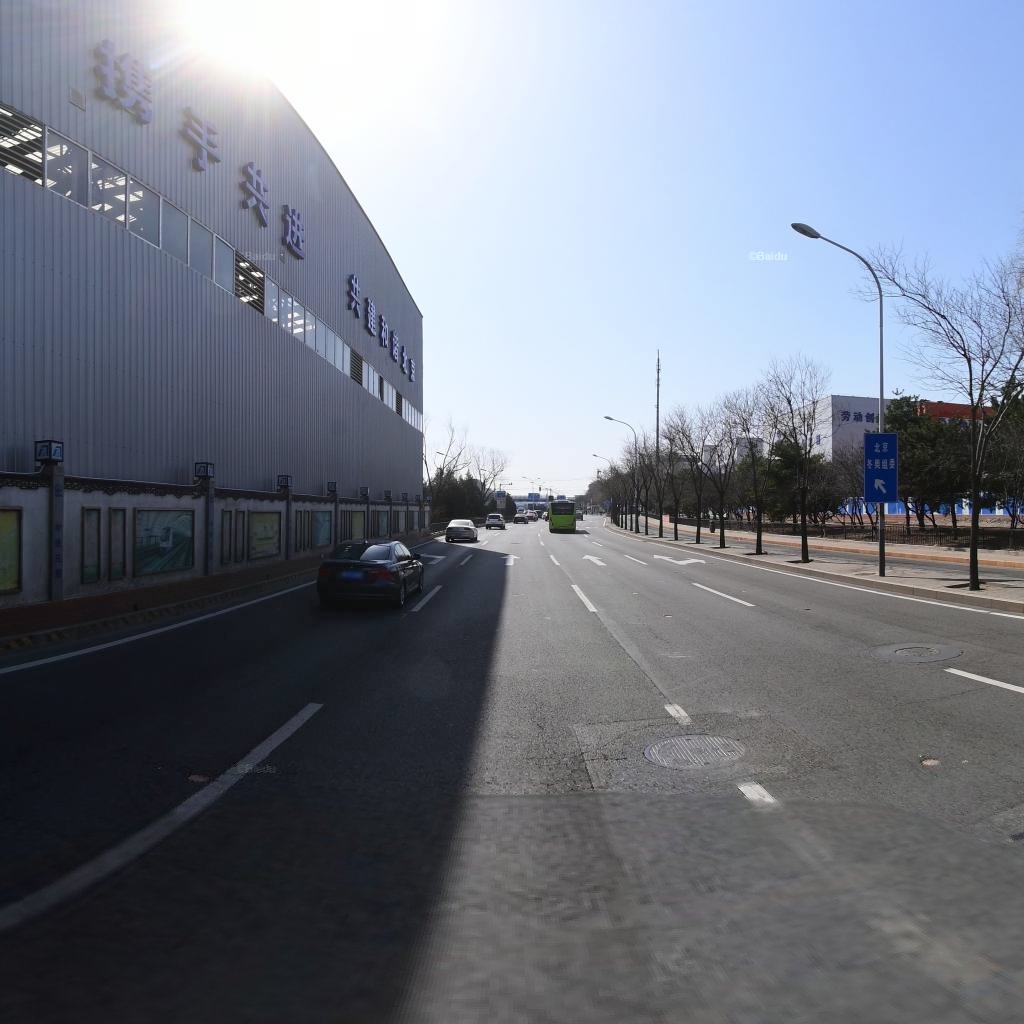
Region: Haidian
Road damage annotations: manhole cover, pothole, longitudinal crack, transverse crack, manhole cover, alligator crack, pothole